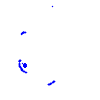
Particle: kaon